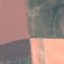
Land use / land cover: AnnualCrop